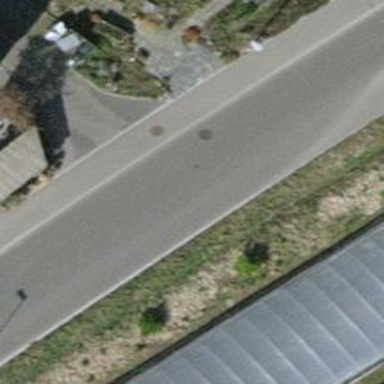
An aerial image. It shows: Driveway made of paving stones.